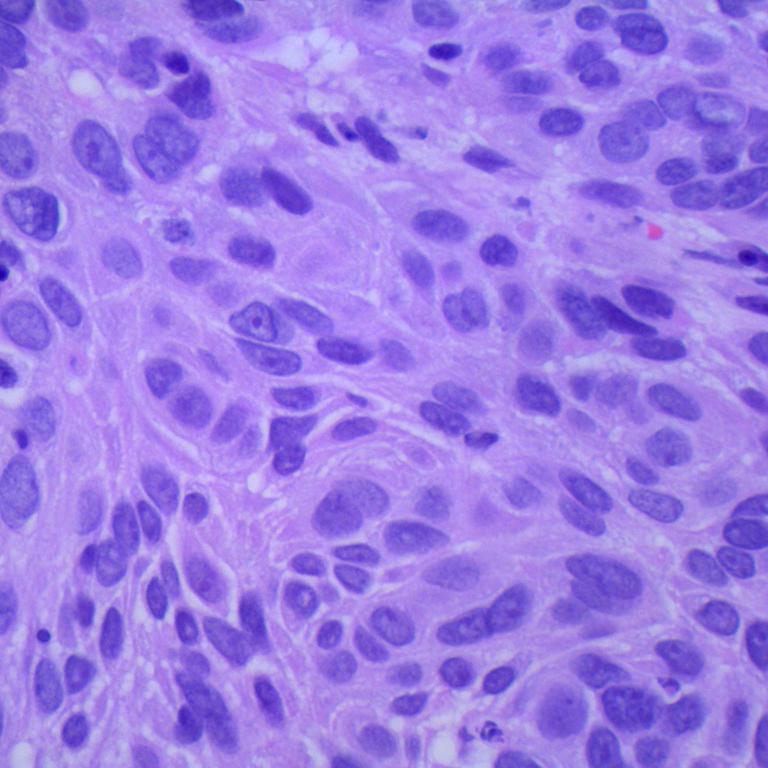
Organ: lung
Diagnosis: squamous carcinomas